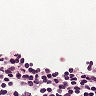
Metastatic tissue present: no